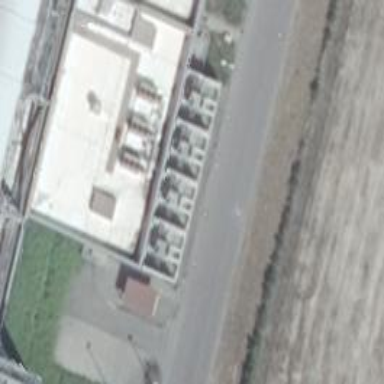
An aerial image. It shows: Part of building.